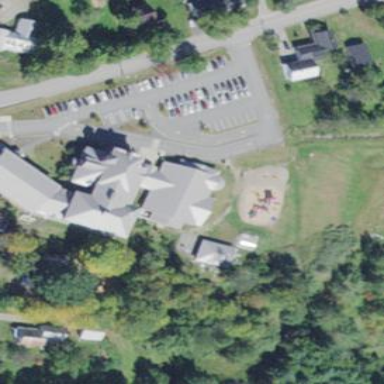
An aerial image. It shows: School building.